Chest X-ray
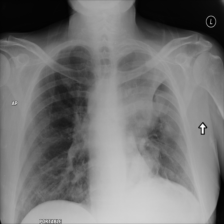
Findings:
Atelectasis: positive
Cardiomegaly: negative
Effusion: negative
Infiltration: negative
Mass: positive
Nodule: negative
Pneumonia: negative
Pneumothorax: negative
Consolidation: negative
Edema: negative
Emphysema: negative
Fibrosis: negative
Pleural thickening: negative
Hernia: negative